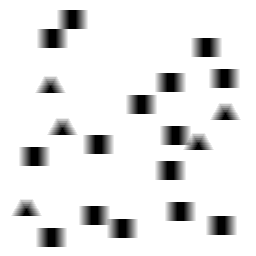
Squares: 15
Triangles: 5
Stars: 0
Total shapes: 20